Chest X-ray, AP view. Patient: 77 years old, sex M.
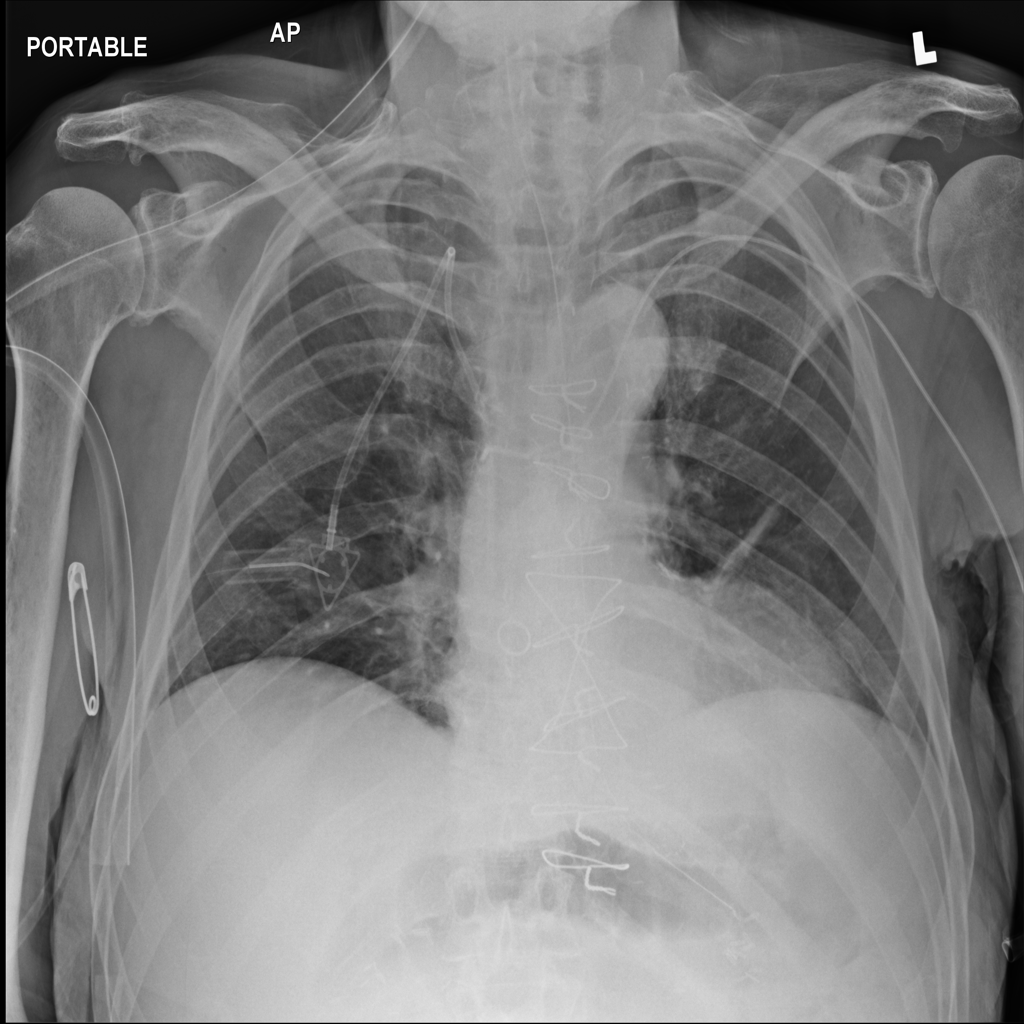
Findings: No Finding